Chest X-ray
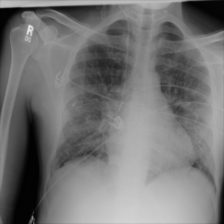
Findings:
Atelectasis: negative
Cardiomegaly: negative
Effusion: negative
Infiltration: positive
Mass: negative
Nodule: positive
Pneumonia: negative
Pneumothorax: negative
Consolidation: negative
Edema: negative
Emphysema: negative
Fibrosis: negative
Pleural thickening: negative
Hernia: negative